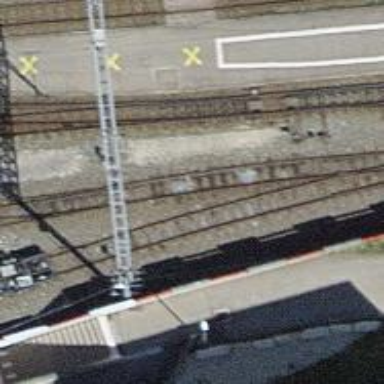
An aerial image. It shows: Narrow-gauge railway yard with electrified contact lines.